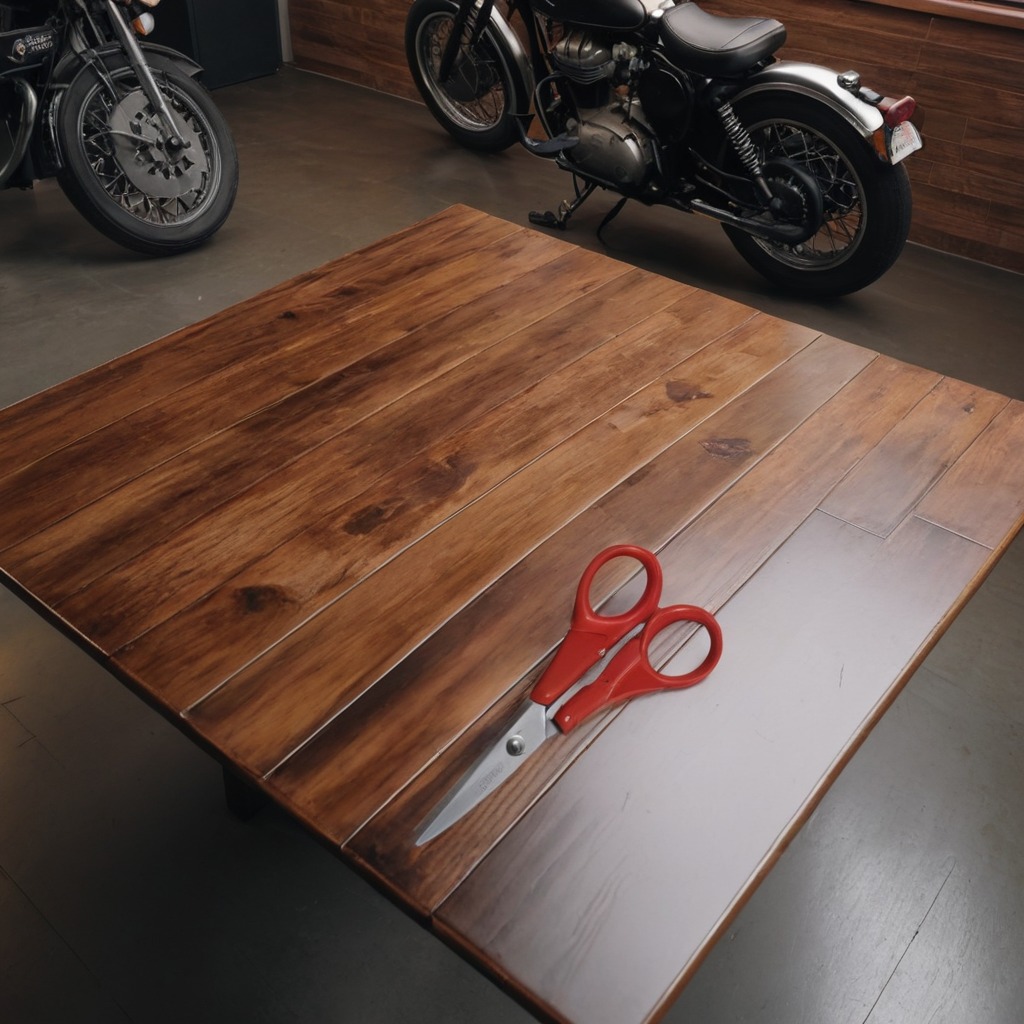
A scissor lying on the oil-spilled wooden table in a vintage motorcycle garage.